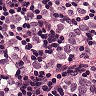
Metastatic tissue present: yes